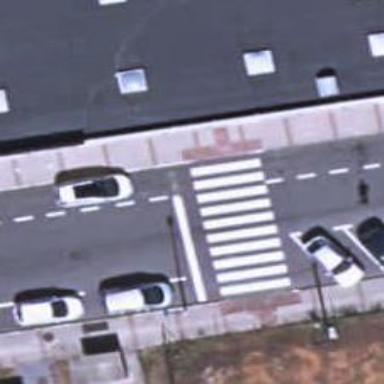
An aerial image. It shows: Uncontrolled zebra crossing on the road.